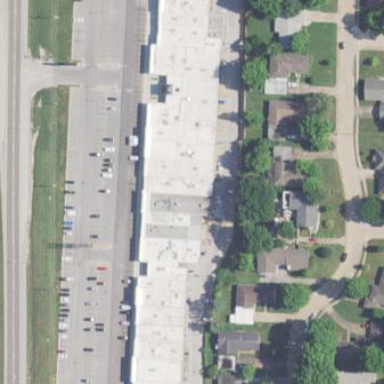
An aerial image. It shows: Retail building.